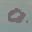
Label: 9